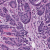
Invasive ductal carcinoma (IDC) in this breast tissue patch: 1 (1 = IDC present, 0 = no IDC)